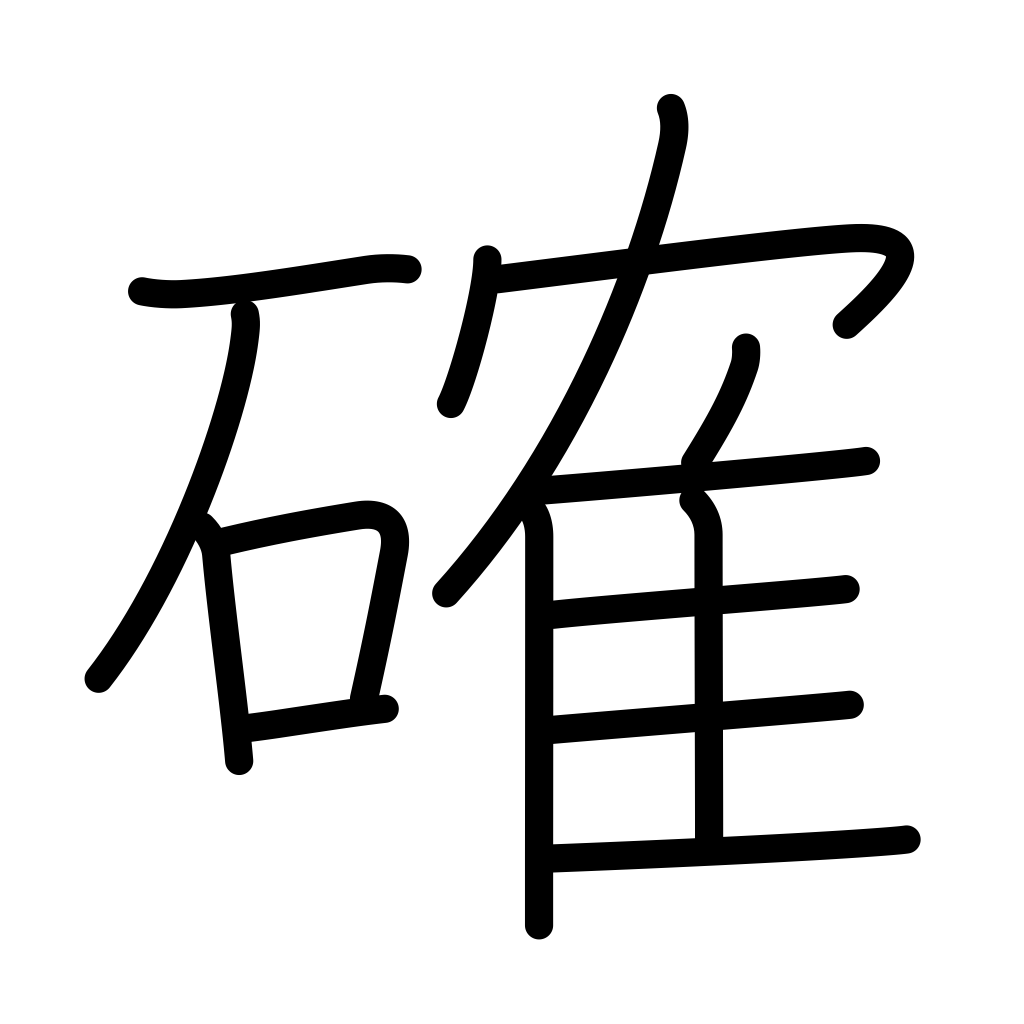
Meaning: assurance, firm, tight, hard, solid, confirm, clear, evident